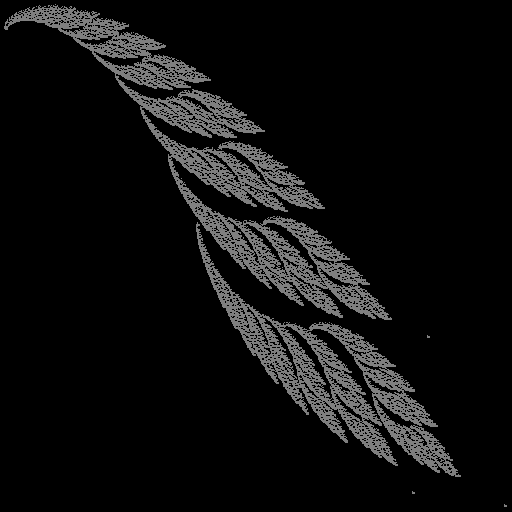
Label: snail